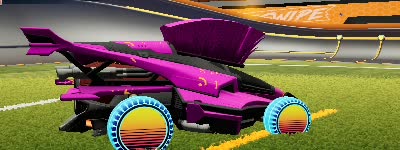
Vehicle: aftershock